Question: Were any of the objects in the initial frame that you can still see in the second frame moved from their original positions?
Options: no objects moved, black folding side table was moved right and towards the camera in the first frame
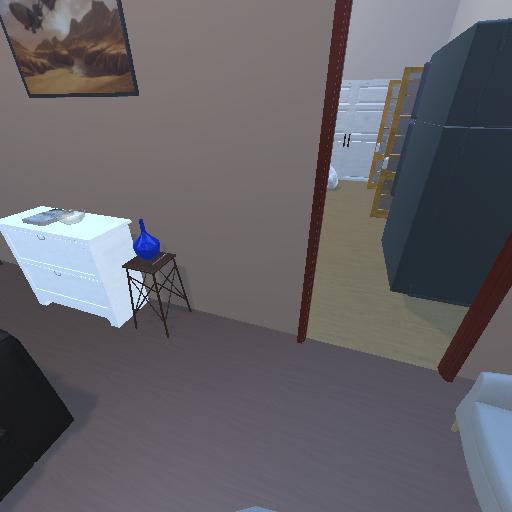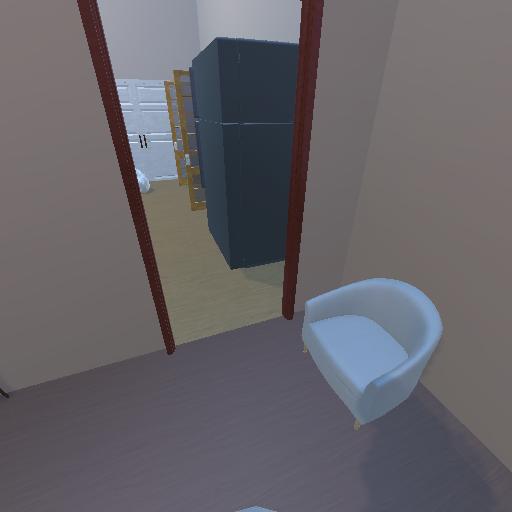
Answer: no objects moved